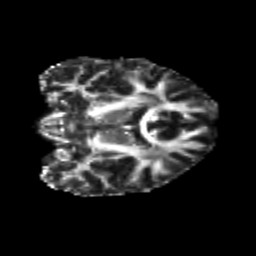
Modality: FA
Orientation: coronal
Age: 23
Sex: female
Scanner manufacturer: siemens
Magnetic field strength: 3 T
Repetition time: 3.5 s
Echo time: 0.104 s